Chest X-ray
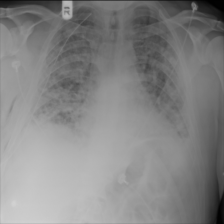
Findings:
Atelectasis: negative
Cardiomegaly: negative
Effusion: negative
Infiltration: negative
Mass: negative
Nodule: negative
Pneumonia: negative
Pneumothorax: negative
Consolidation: negative
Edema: negative
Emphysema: negative
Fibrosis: negative
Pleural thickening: negative
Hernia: negative